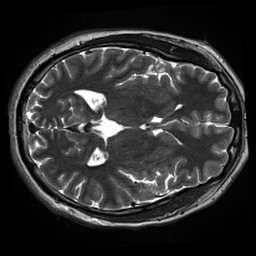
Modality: inplaneT2
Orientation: axial
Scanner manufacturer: siemens
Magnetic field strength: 3 T
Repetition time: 11 s
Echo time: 0.059 s